Field crop: maize
Growth stage: 2
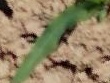
Species: maize